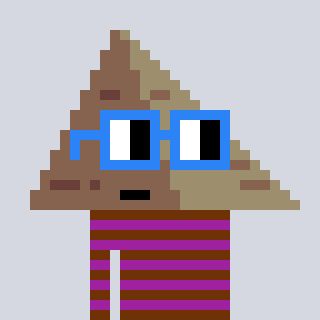
a pixel art character with square blue glasses, a pyramid-shaped head and a magenta-colored body on a cool background